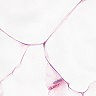
Metastatic tissue present: no